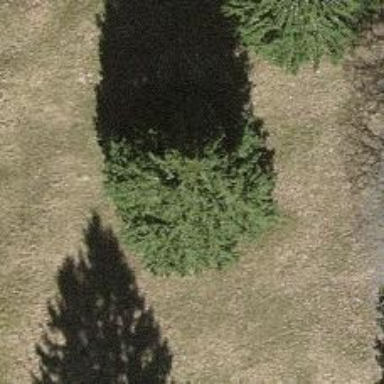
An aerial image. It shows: Single tag "natural: tree."